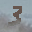
Label: 3